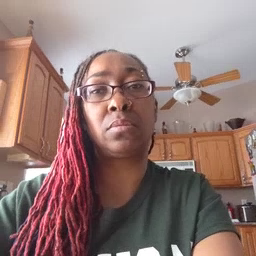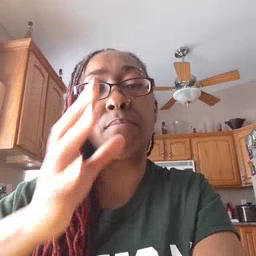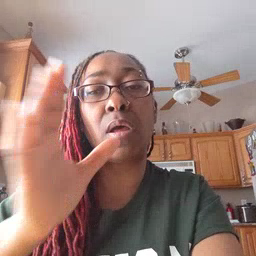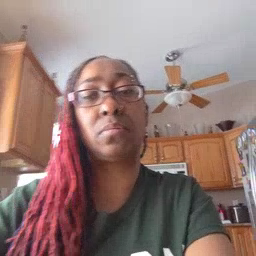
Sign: mom